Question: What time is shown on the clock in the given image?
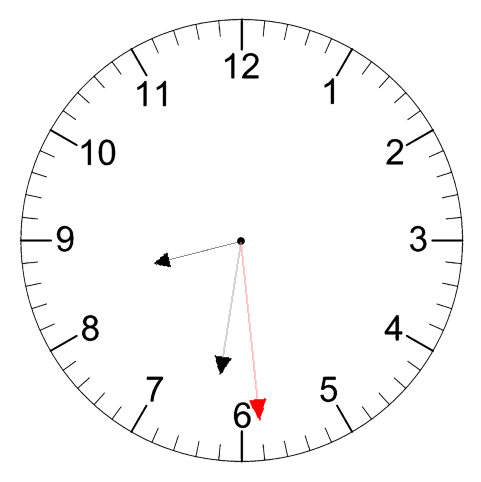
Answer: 08:31:29